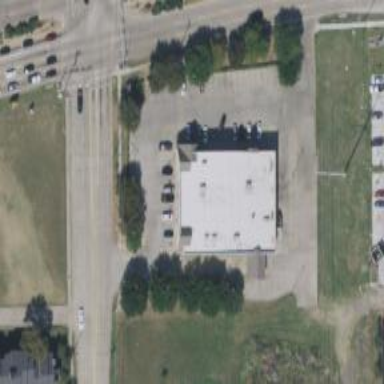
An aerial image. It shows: Pharmacy providing healthcare services.